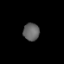
Tissue: lung
Cell type: Others
Senescence score: 0.2322
Nuclear area (px): 279
Mean DAPI intensity: 99.989